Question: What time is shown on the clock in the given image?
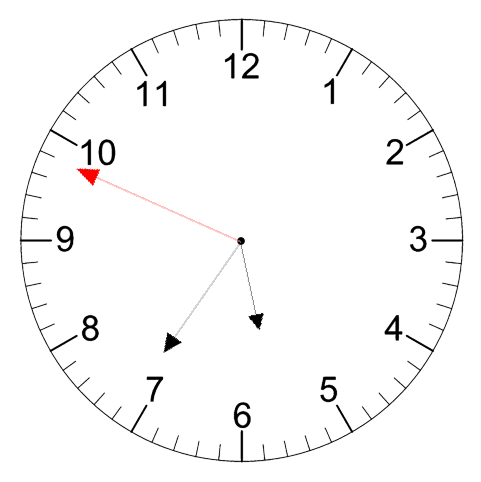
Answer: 05:35:49